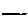
Label: line